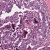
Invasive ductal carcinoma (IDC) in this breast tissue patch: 0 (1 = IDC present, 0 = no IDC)